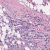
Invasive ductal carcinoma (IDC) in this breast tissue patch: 1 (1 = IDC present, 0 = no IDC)